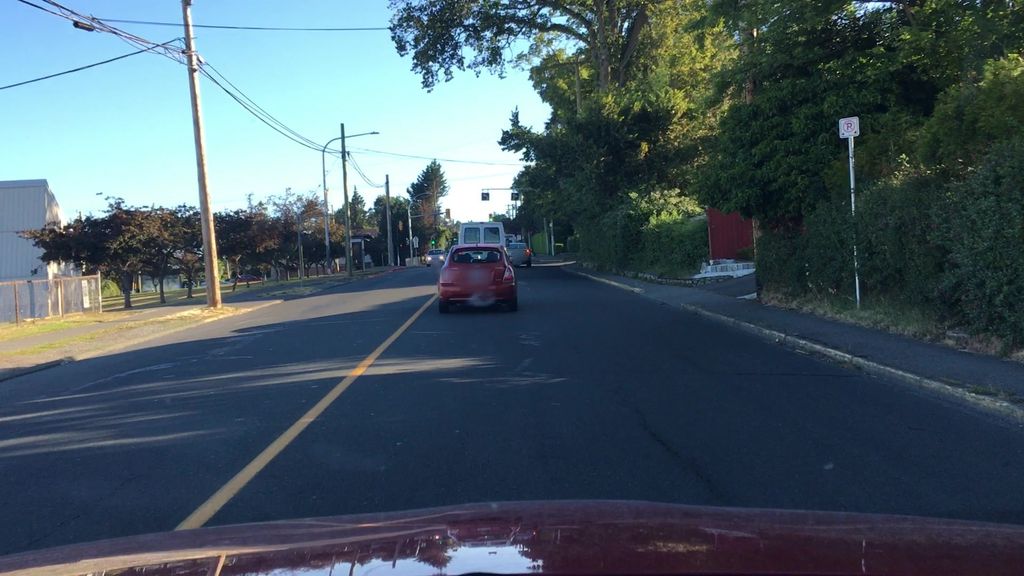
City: victoria